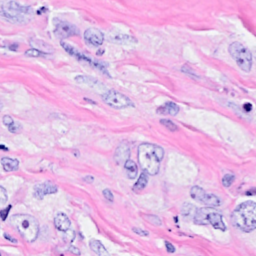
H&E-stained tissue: Breast